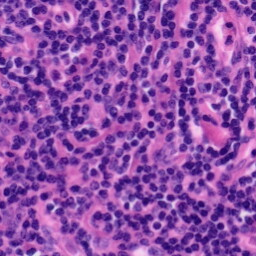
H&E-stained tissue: Tonsil